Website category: jobs
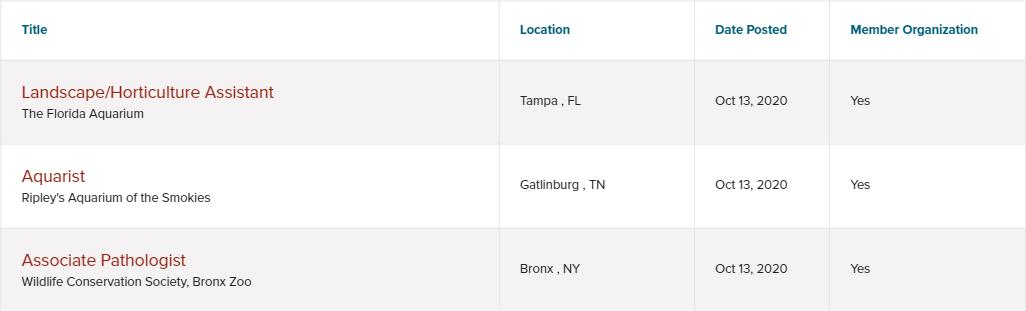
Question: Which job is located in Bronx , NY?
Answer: Associate Pathologist

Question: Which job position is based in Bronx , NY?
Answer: Associate Pathologist

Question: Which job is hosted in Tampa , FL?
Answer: Landscape/Horticulture Assistant

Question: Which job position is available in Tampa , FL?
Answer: Landscape/Horticulture Assistant

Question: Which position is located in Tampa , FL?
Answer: Landscape/Horticulture Assistant

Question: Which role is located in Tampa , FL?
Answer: Landscape/Horticulture Assistant

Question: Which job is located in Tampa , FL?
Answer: Landscape/Horticulture Assistant

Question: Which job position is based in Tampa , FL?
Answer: Landscape/Horticulture Assistant